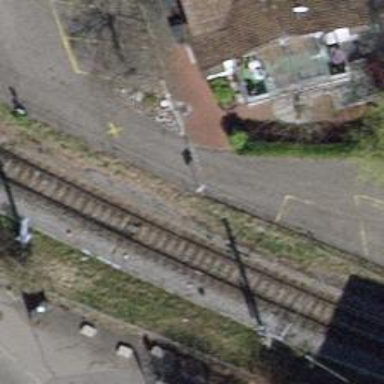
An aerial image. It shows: Railway switch.